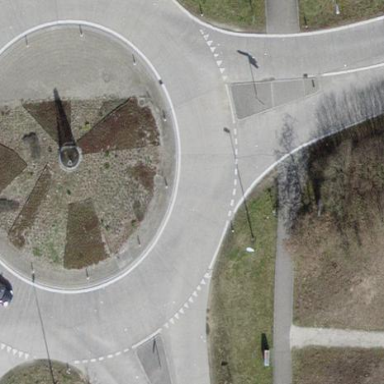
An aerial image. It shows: Primary highway intersecting roundabout.